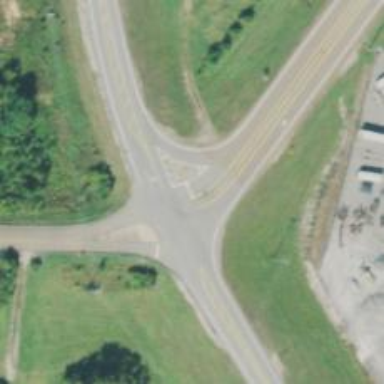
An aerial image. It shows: Asphalt trunk link road.